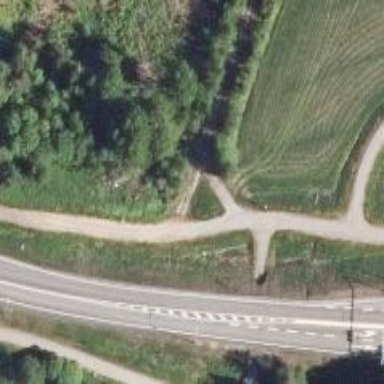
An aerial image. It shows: Cycleway with asphalt surface designed for Nordic skiing.